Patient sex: F
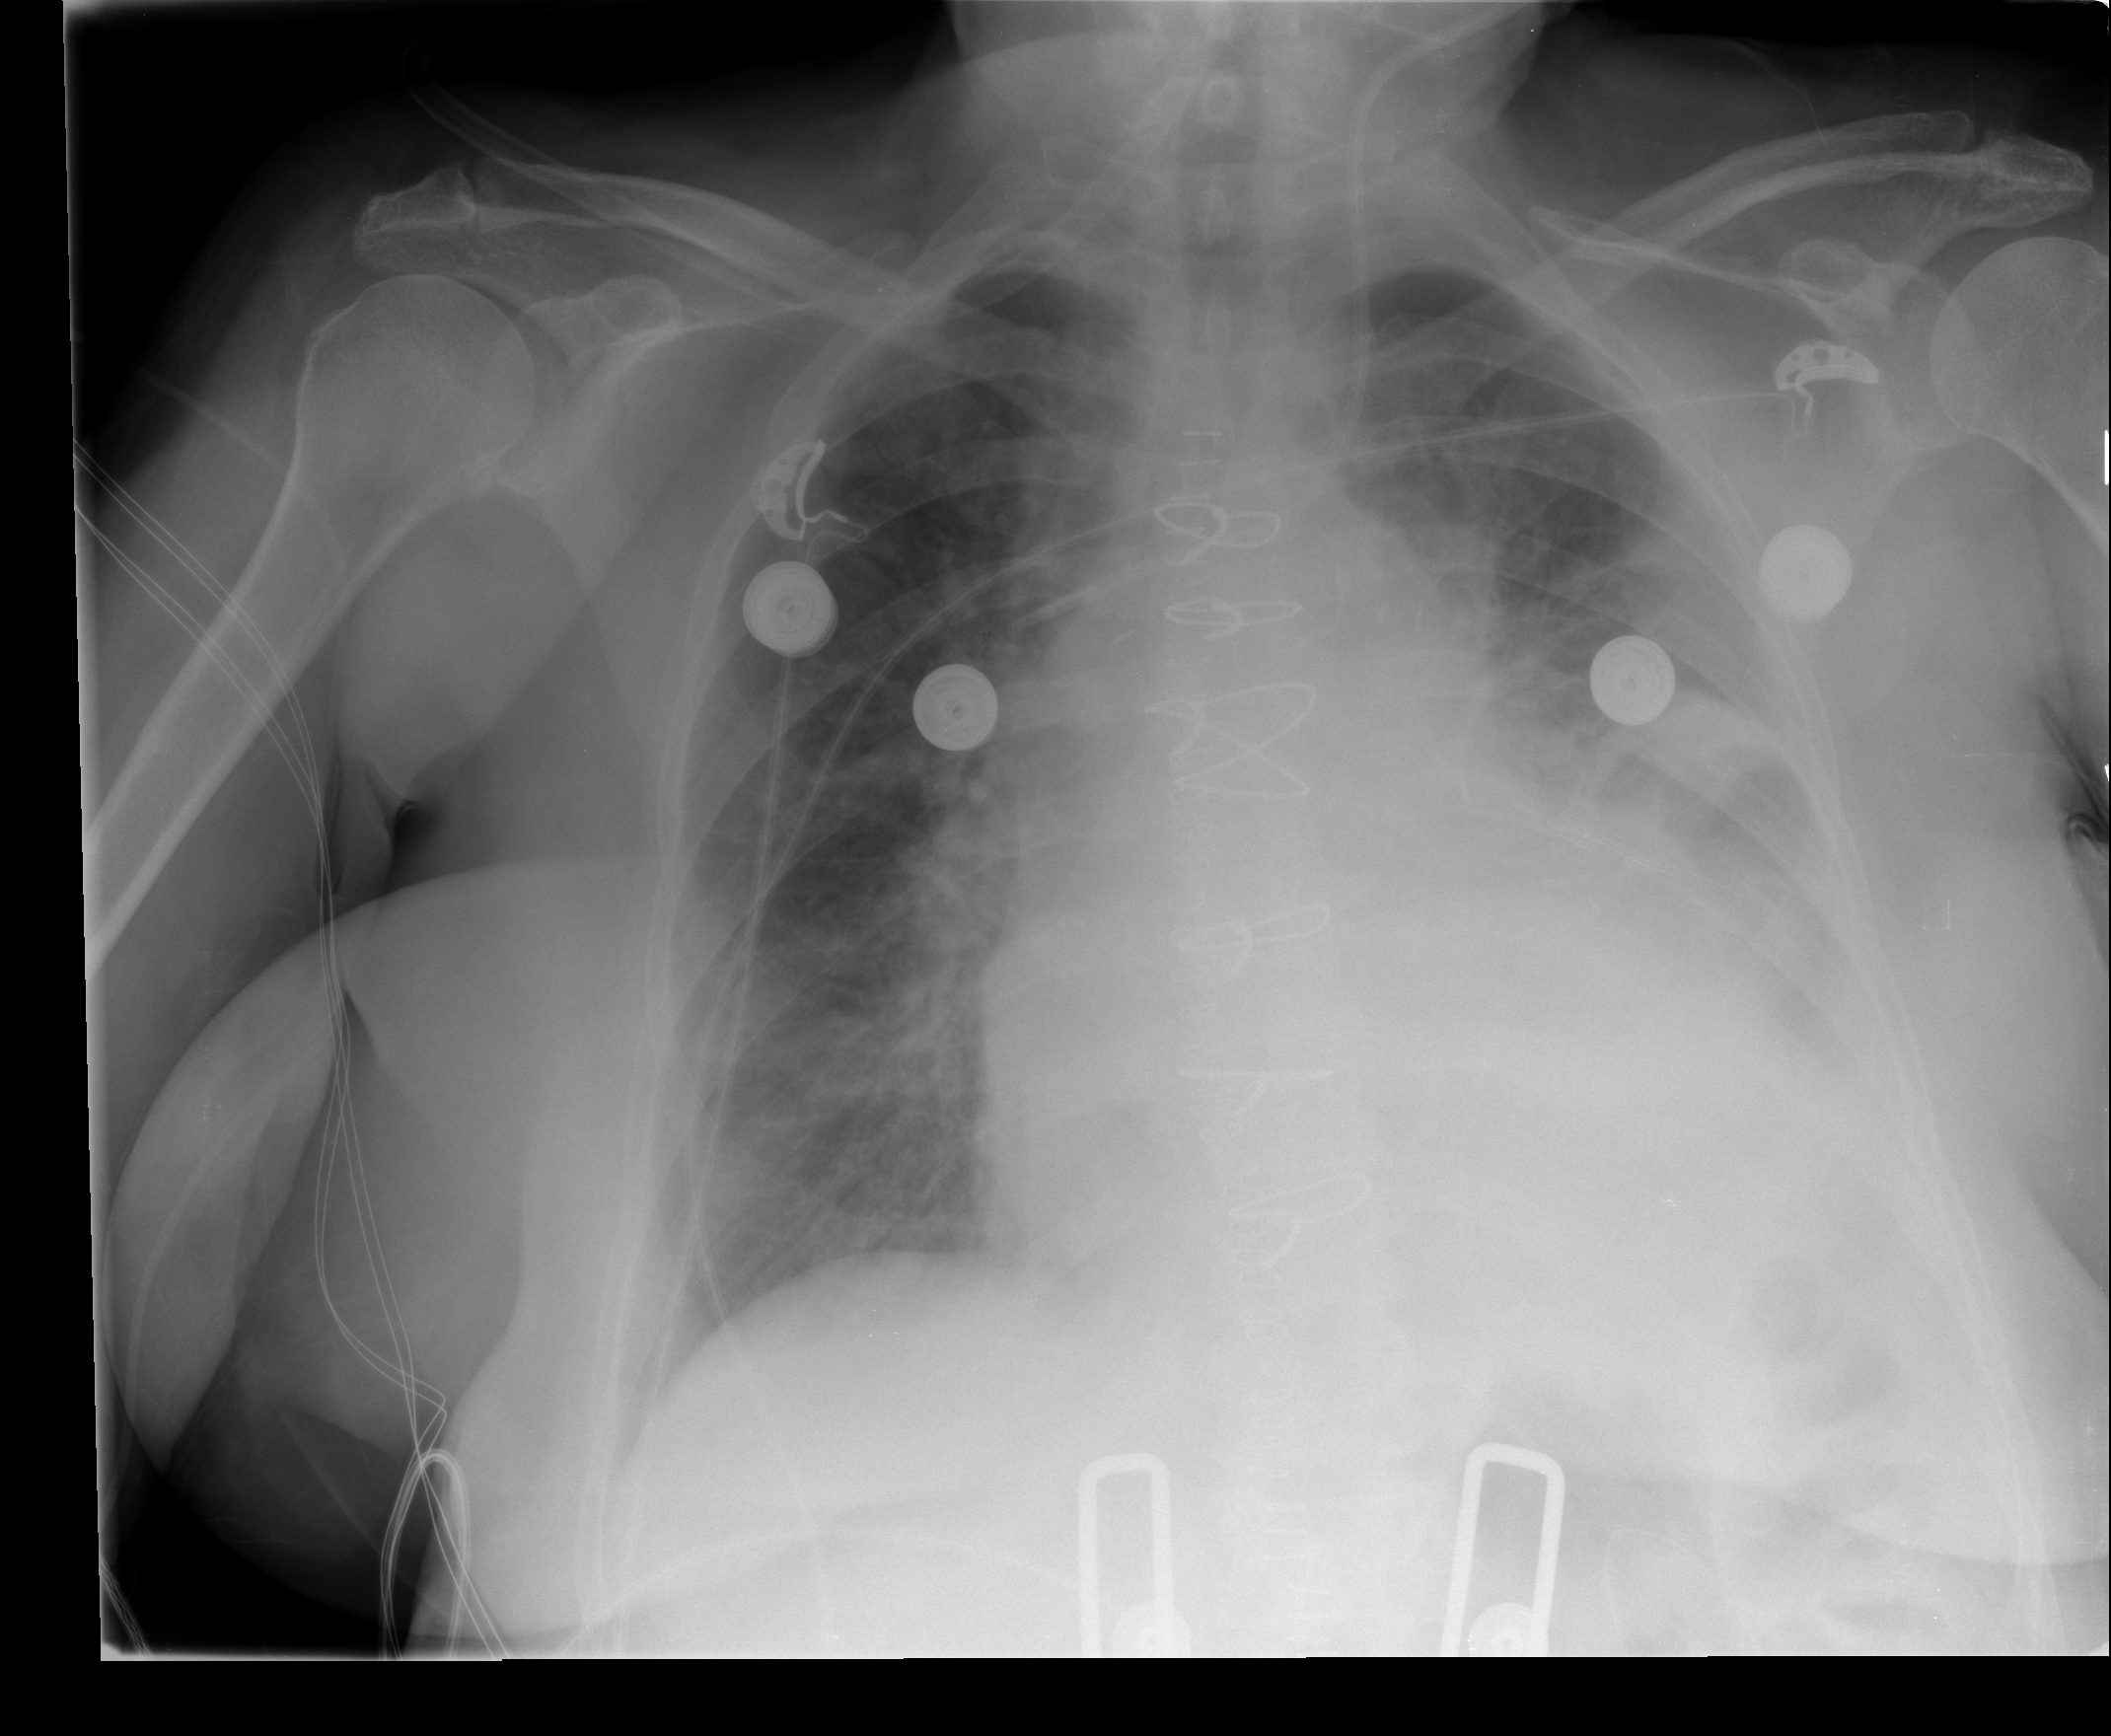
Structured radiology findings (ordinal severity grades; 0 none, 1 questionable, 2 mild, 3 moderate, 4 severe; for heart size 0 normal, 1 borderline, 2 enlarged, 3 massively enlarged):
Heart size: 2
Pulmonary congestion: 2
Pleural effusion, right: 0
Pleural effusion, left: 2
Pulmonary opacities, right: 0
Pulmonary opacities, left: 0
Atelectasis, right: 0
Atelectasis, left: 2